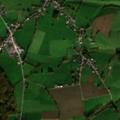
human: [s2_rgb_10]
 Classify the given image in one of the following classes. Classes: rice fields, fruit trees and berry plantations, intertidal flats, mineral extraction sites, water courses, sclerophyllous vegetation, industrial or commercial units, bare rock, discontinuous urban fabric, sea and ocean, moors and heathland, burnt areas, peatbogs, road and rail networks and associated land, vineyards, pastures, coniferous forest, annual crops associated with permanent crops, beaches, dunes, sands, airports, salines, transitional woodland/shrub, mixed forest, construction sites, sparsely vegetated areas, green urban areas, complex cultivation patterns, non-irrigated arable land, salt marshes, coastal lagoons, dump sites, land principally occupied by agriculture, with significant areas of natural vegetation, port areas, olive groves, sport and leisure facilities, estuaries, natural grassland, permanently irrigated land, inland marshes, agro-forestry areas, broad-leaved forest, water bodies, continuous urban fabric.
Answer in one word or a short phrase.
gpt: discontinuous urban fabric, pastures, complex cultivation patterns, broad-leaved forest